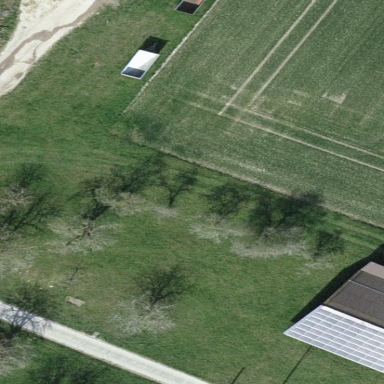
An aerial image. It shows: Orchard.